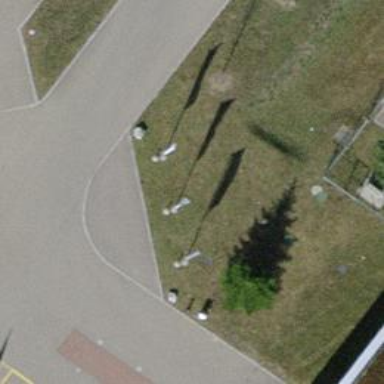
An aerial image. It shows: Flagpole which is man-made.